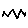
Label: zigzag